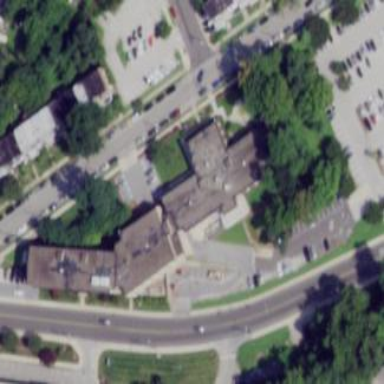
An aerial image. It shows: Hospital building.